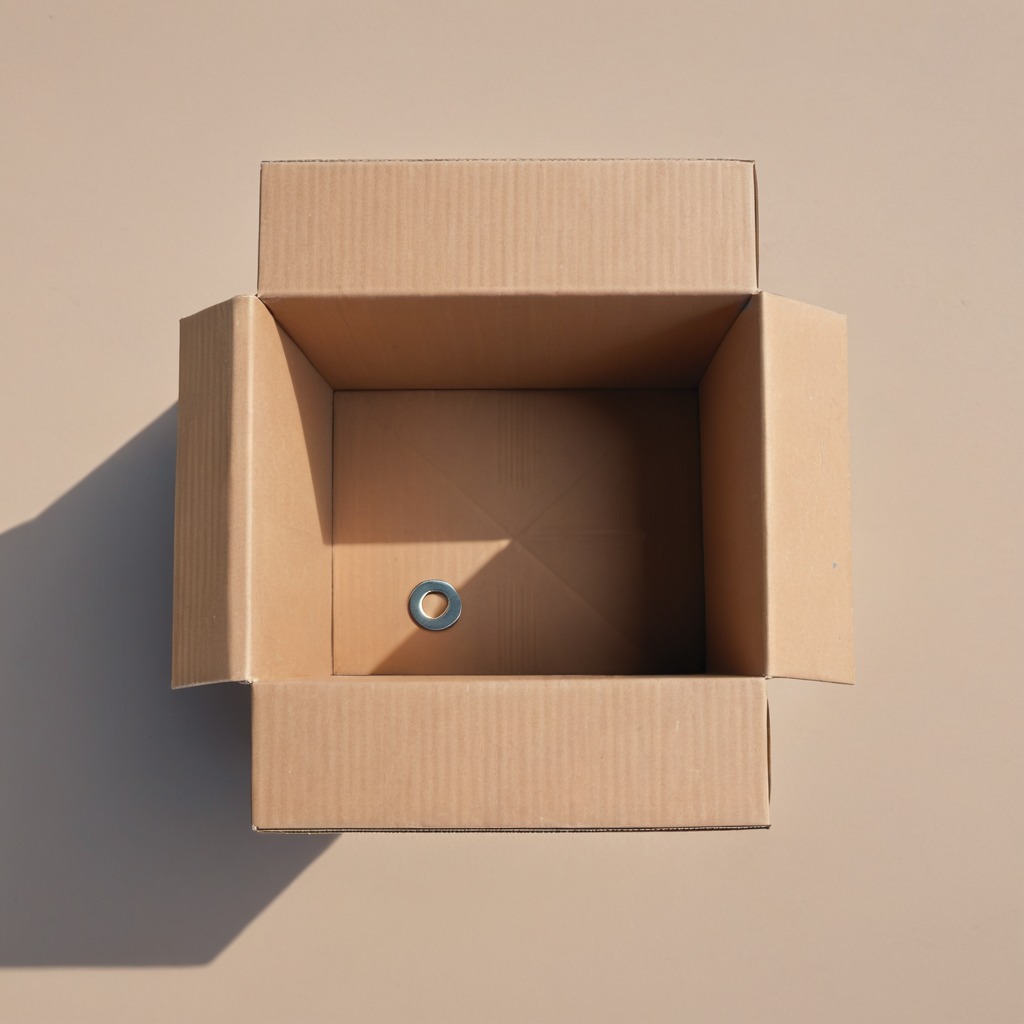
A flat metal washer lies on the clean dry cardboard box surface in an outdoor workshop during daytime bright natural light soft shadows slightly creased but